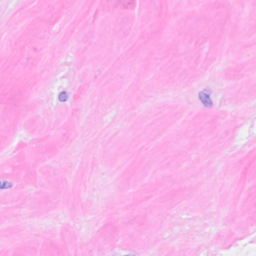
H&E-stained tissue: Breast